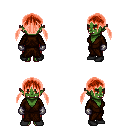
a pixel art fantasy rpg character, female body template, orc, green skin, brown robe, red pants, red twin-tailed hairstyle, metal gloves, black shoes, four views (front, back, left, right), 2x2 character sprite sheet, small pixel art, hard edges, no anti-aliasing